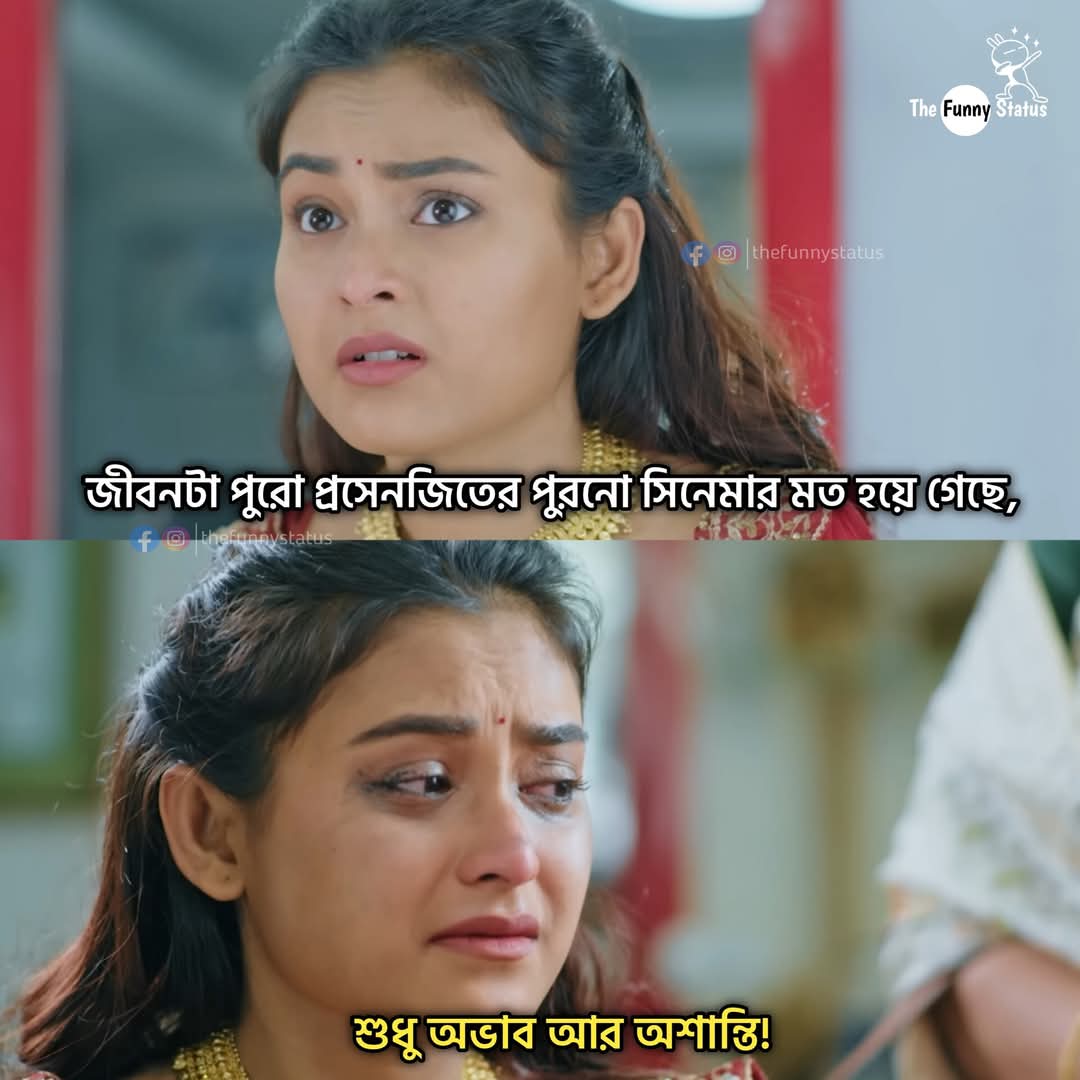
Text: জীবনটা পুরো প্রসেনজিতের পুরনো সিনেমার মত হয়ে গেছে,
শুধু অভাব আর অশান্তি!
Label: Non Hate